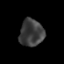
Tissue: prostate
Cell type: T cells
Senescence score: 0.3423
Nuclear area (px): 638
Mean DAPI intensity: 61.53